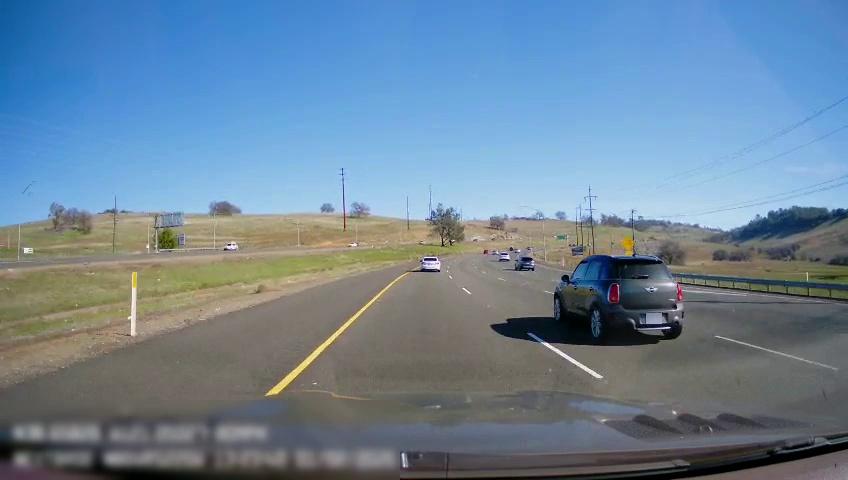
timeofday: Day
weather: Sunny
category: Drivable Space
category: Drivable Space
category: Vehicles | SUV
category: Vehicles | SUV
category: Vehicles | Car
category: Vehicles | Car
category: Vehicles | SUV
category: Lanes | Current Lane
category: Lanes | Current Lane
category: Lanes | Alternate Lane
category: Lanes | Alternate Lane
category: Lanes | Alternate Lane